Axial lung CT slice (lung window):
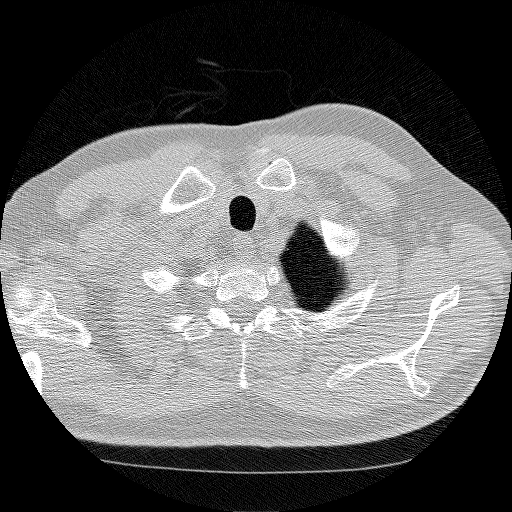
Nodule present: no